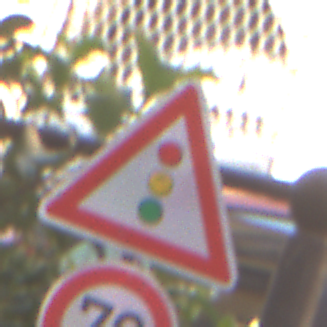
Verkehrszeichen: Lichtzeichenanlage
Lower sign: Geschwindigkeit70
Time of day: MorningAfternoon
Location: Outdoor (Urban)
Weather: Clear
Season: NotSpecified
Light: Natural